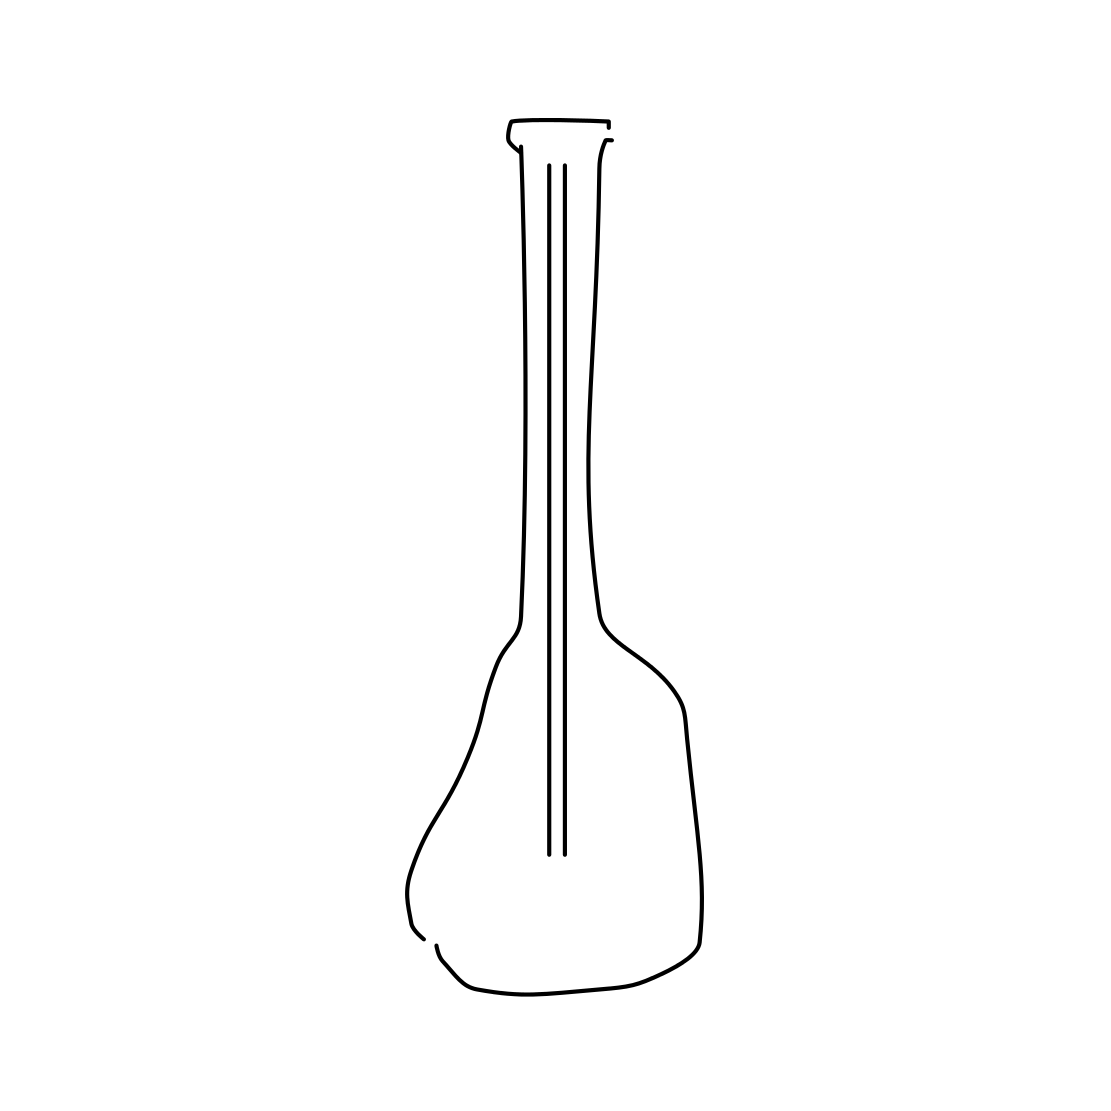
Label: guitar